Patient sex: F
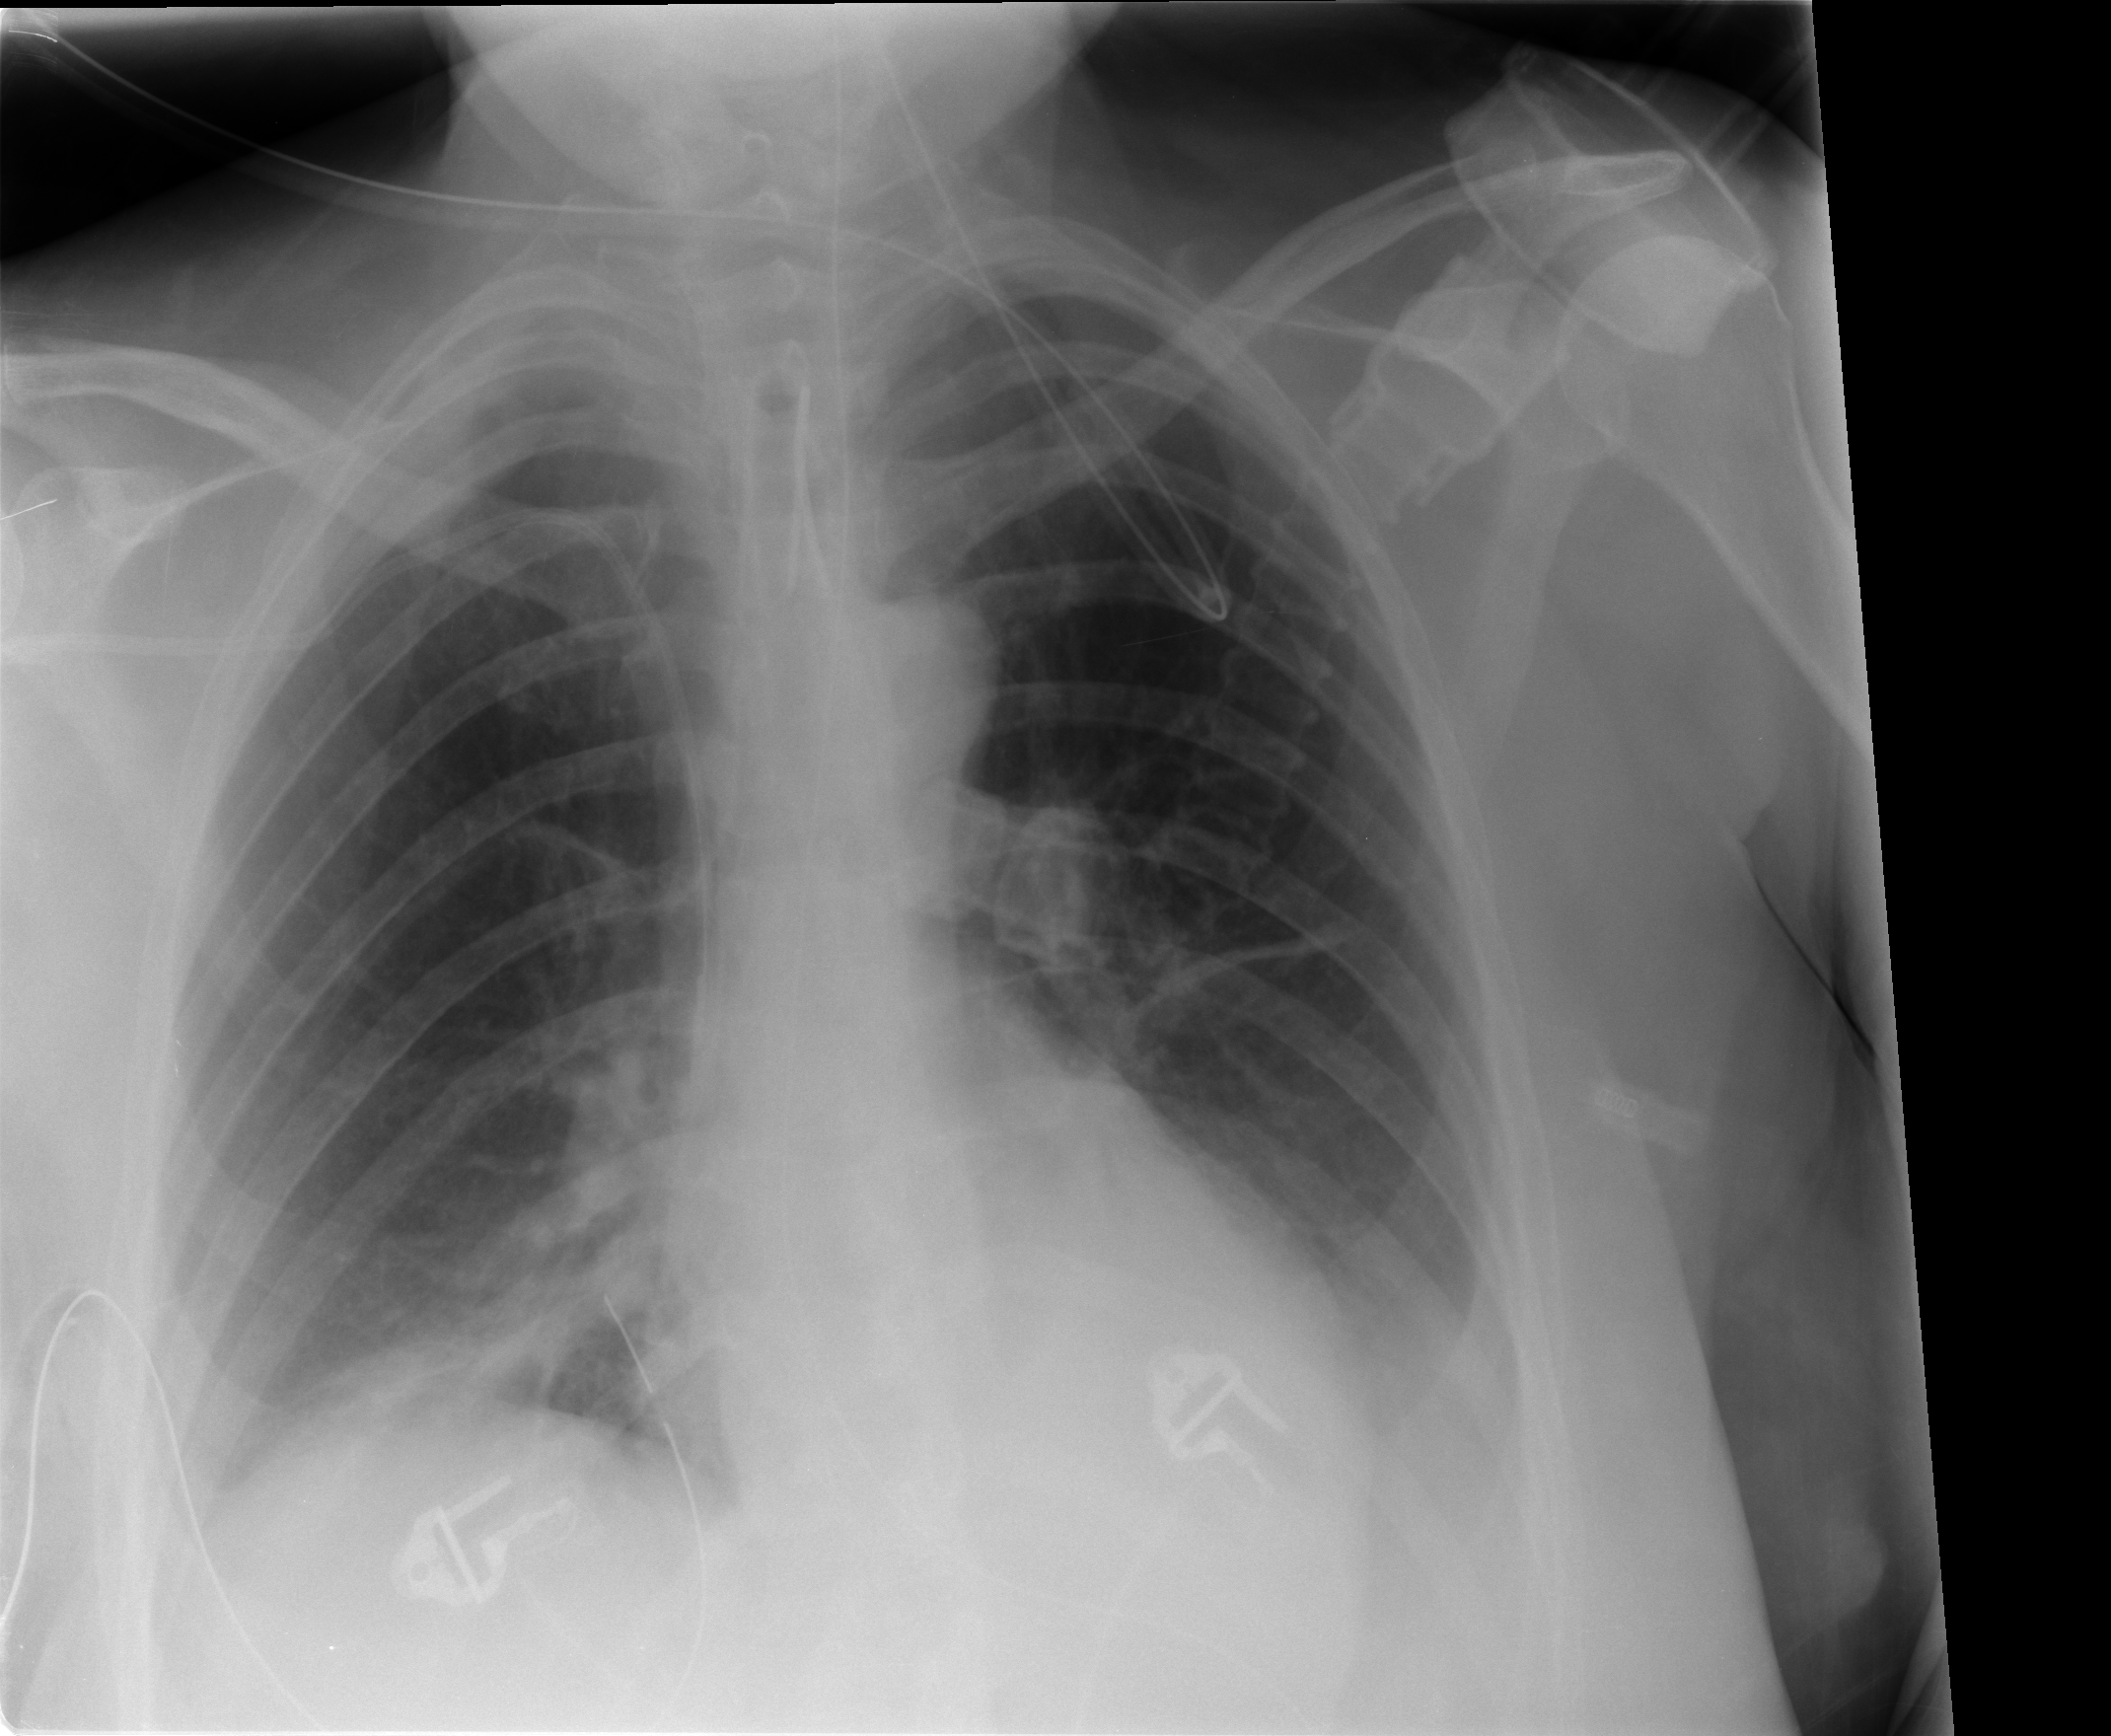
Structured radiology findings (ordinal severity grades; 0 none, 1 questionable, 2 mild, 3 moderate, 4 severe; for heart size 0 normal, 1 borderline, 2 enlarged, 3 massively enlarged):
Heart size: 0
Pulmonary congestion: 0
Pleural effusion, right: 1
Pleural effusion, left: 1
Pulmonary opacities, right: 0
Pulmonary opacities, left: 0
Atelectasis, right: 2
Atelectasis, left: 2